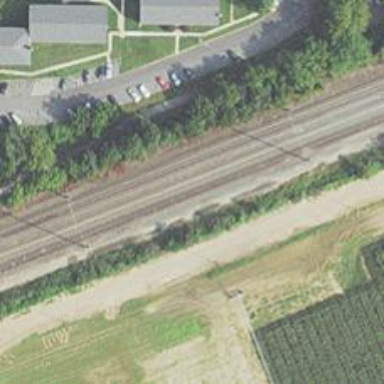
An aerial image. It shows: Railway with electrified contact lines.